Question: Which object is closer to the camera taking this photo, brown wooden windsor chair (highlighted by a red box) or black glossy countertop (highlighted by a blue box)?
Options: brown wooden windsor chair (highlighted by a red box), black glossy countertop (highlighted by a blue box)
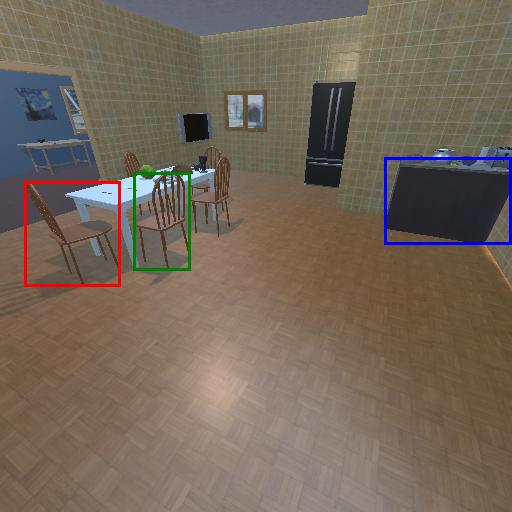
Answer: brown wooden windsor chair (highlighted by a red box)